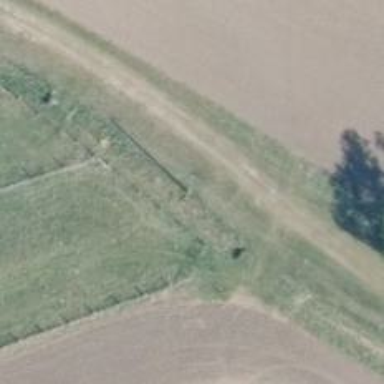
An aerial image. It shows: Power pole.